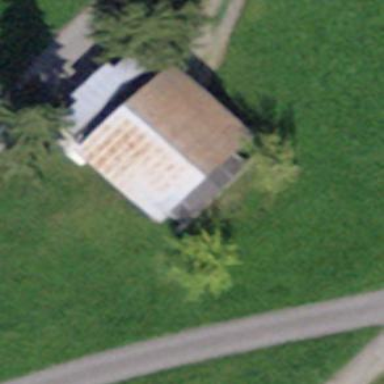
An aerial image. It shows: Rural barn.